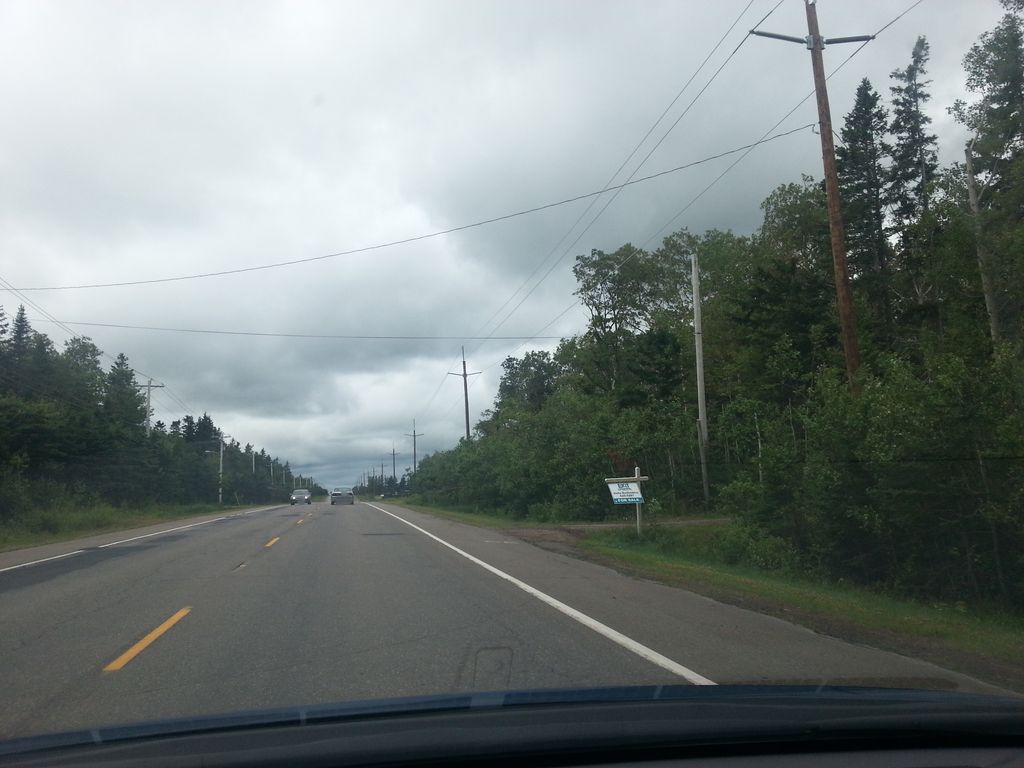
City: charlottetown